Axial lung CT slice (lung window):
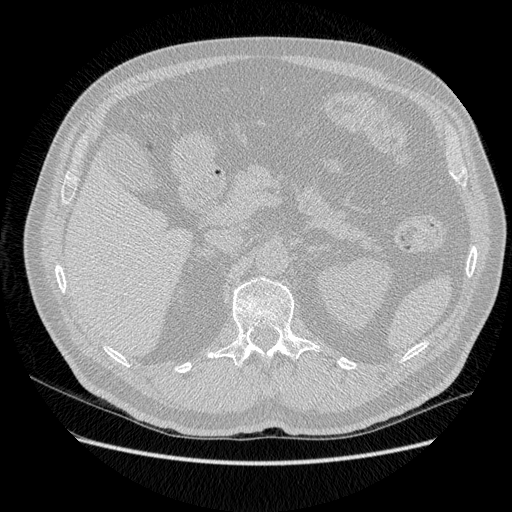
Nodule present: no